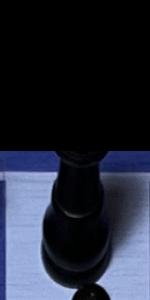
Label: King_Black